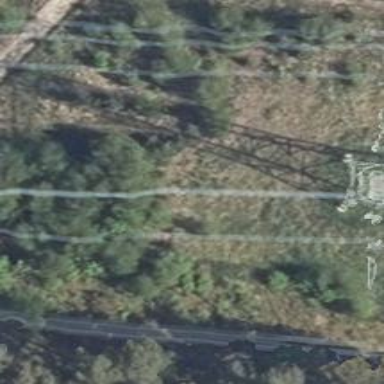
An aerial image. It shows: Historic power tower.